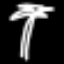
Label: palm tree